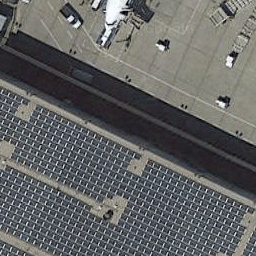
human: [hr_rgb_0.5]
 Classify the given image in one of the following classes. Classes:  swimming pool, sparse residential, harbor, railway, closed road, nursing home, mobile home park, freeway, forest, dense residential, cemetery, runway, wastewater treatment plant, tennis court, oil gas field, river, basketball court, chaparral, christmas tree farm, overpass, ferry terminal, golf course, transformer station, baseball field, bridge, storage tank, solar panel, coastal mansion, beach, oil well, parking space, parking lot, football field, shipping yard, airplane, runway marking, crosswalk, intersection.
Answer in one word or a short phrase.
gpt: solar panel